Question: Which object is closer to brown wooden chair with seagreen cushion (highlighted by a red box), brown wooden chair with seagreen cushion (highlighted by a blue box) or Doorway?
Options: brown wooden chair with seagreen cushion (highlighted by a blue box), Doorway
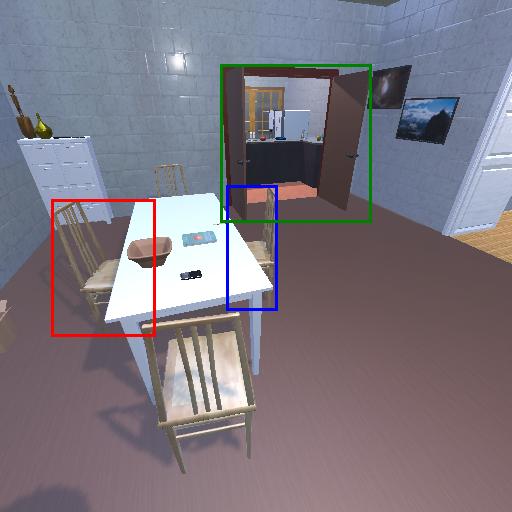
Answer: brown wooden chair with seagreen cushion (highlighted by a blue box)